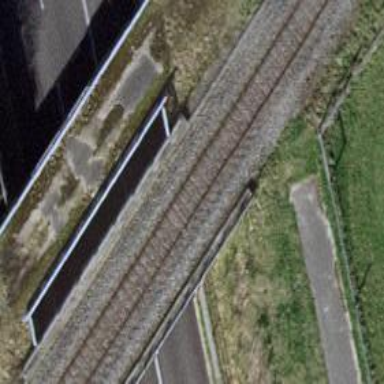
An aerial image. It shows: Single railway track with electrification through contact line.